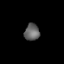
Tissue: lung
Cell type: Fibroblasts
Senescence score: 0.1596
Nuclear area (px): 250
Mean DAPI intensity: 98.192